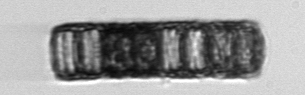
Label: Paralia_sulcata